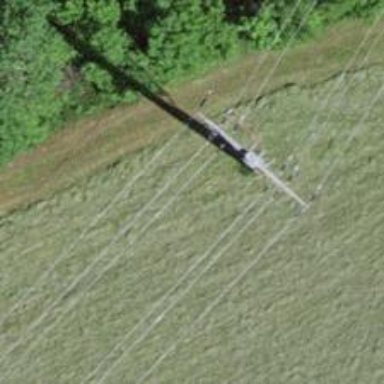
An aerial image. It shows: Concrete power pole.